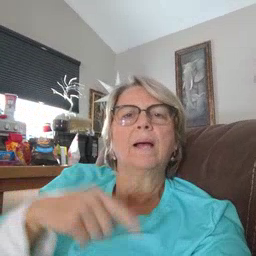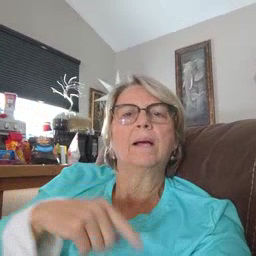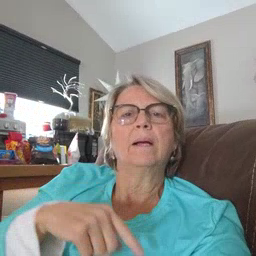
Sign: black